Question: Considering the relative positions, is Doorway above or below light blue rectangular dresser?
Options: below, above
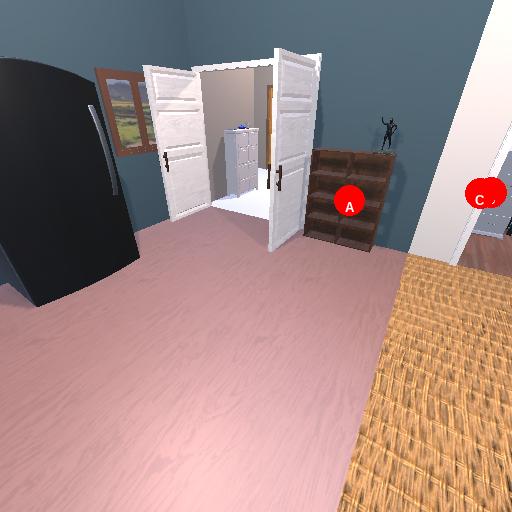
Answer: below